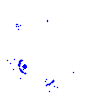
Particle: kaon